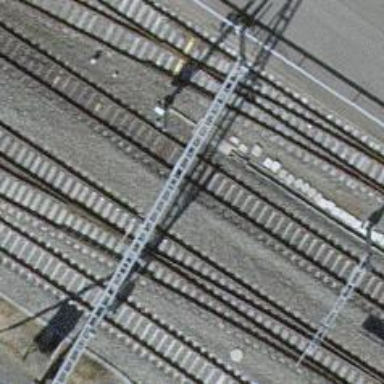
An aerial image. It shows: Railway signal.